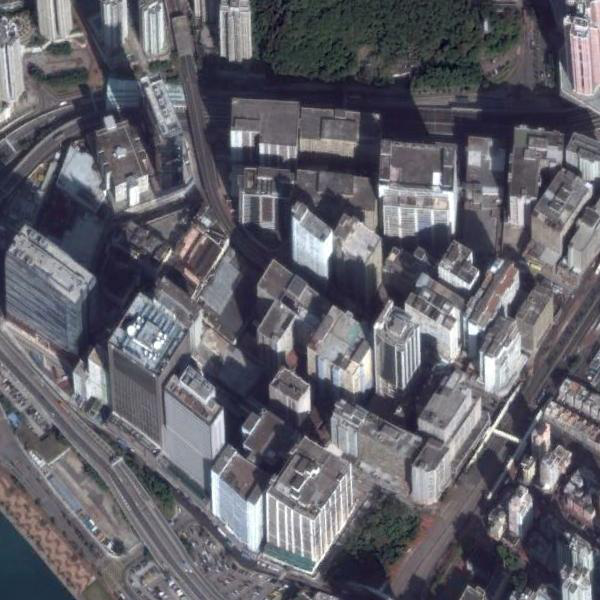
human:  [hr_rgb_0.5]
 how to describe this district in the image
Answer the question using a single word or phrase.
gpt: commercial